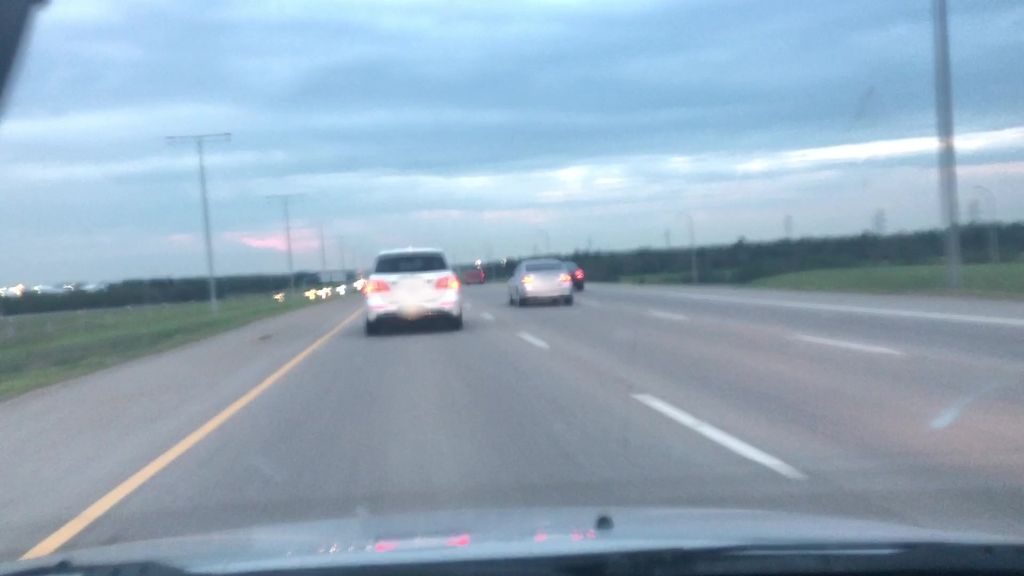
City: edmonton